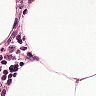
Metastatic tissue present: no